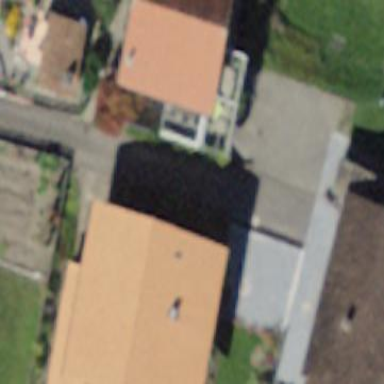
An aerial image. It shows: Residential building.